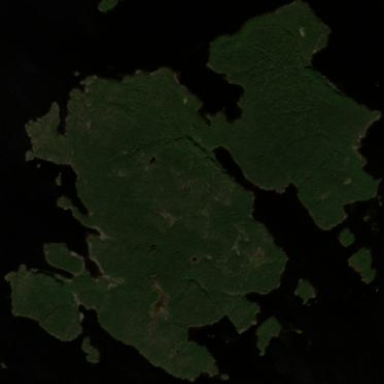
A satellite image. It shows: Island.